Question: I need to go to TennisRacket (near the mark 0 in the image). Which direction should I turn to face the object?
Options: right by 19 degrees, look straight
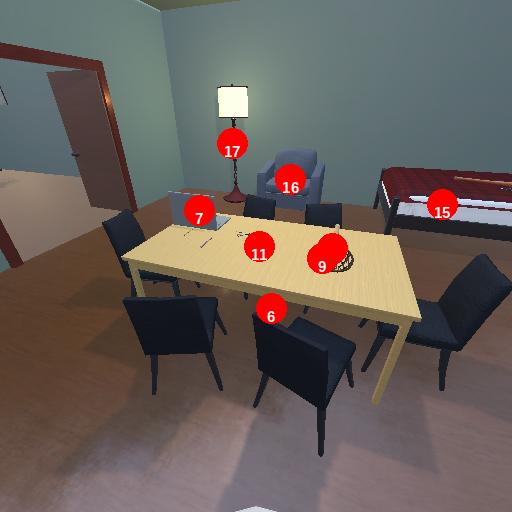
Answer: right by 19 degrees